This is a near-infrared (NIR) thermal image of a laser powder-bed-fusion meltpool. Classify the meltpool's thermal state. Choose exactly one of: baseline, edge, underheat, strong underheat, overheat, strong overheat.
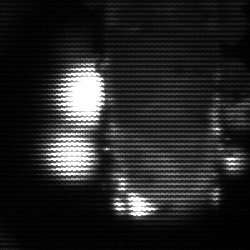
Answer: strong underheat